Interaction volume radius: 10 \u00c5
Interaction volume height: 35 \u00c5
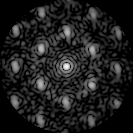
Disorder parameter: 0.4479